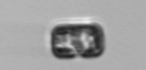
Label: Thalassiosira